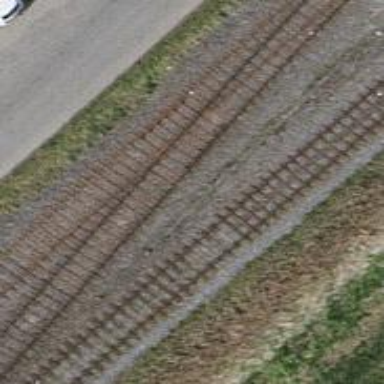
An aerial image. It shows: Single-track electrified railway with contact line. It is spur line for service.